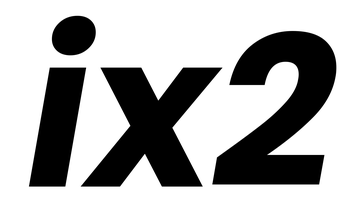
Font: Poppins-BoldItalic